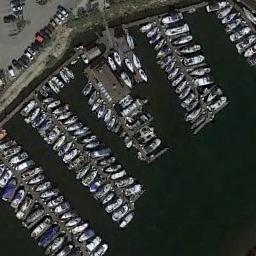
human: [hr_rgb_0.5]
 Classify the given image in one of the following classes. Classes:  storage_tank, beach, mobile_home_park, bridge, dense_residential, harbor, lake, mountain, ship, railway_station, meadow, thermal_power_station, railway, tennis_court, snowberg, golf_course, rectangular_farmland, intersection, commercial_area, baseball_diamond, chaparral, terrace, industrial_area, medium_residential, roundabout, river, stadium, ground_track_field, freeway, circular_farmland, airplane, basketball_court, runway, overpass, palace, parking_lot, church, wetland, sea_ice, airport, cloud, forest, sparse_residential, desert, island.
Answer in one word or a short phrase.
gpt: harbor